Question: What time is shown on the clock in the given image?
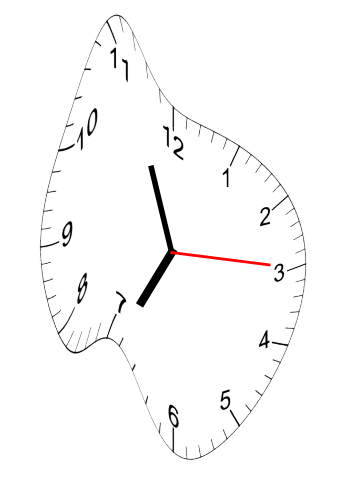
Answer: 06:56:15